Question: It's IDEA 13.<PHONE> here.
I've just noticed there's the 'Imports' tab for the build module of a Scala/sbt project.

It's under 'File > Project Structure' (+++).
What's the purpose of the feature?
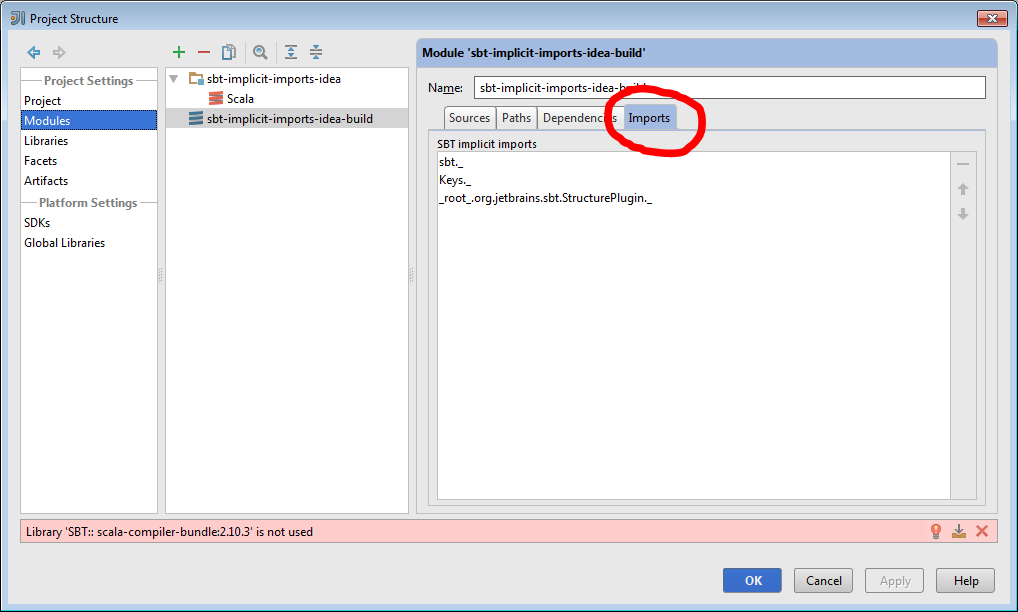
Answer: These are imports, which are visible in 'build.sbt' files.
Idea is using its own parser to parse those files, and therefore it needs to know which imports are visible in a context of the file. It is needed when it's building a PSI Tree (which is more or less like an AST Tree, but with extra language specific semantic) to provide syntax highlighting and code completion.
You can do a little test. You cannot add new imports, but you can remove existing. Try removing 'Keys._' and highlighting in 'build.sbt' for sbt keys should stop working. Interestingly if you have any other plugins, keys belonging to those other plugins should still work.
If you're interesting in details, you can check the <URL>.